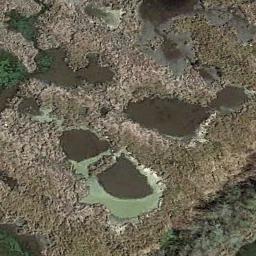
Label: wetland